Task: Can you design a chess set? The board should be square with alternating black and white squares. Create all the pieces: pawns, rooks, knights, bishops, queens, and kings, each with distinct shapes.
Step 3780:
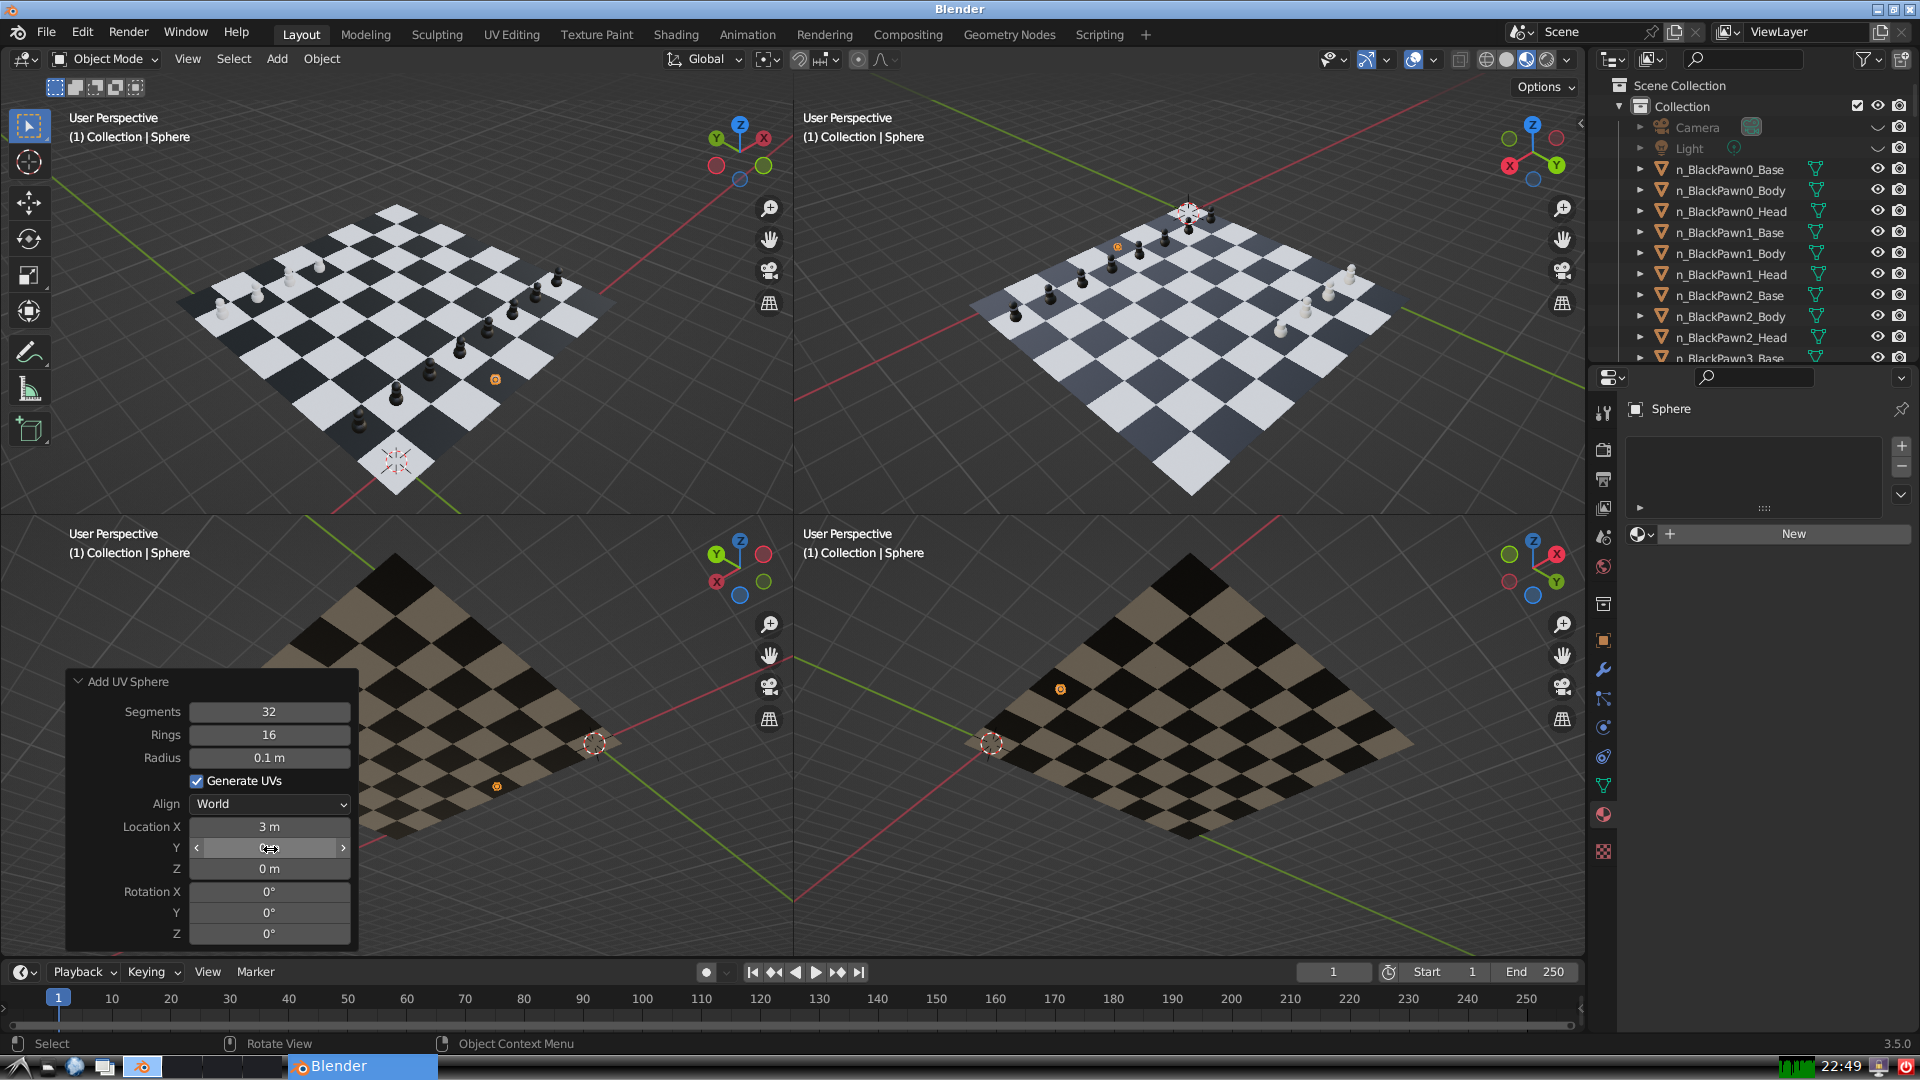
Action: click: no